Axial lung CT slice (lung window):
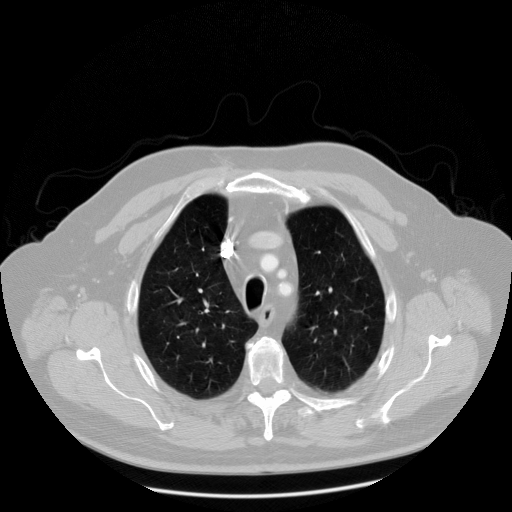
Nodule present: no